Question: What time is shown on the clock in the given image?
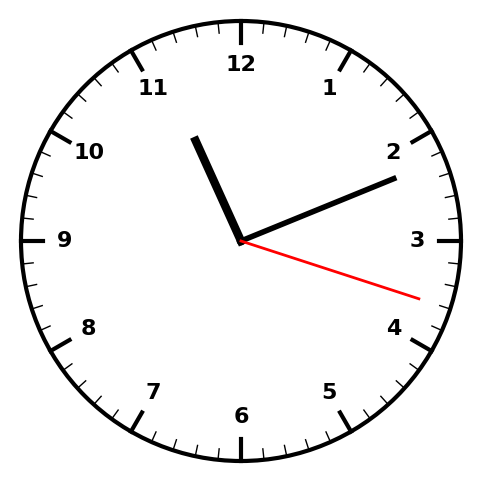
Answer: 11:11:18